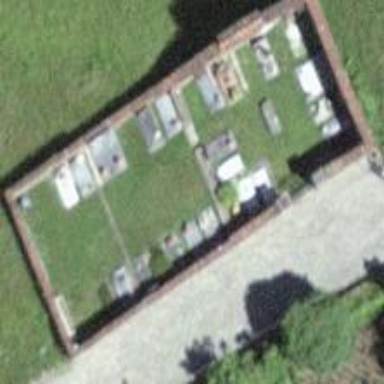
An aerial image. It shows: Graveyard.